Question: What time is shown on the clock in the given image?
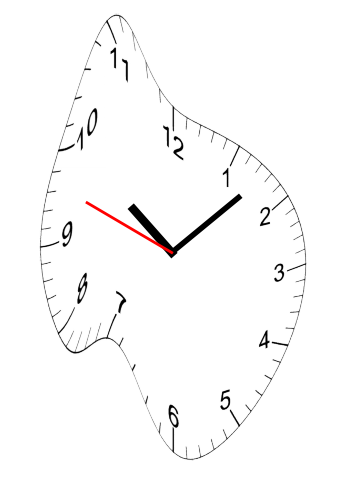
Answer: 10:07:48